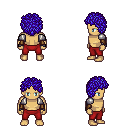
a pixel art fantasy rpg character, male body template, human, tanned skin, steel arm armor, red pants, blue curly afro hairstyle, cloth bracers, four views (front, back, left, right), 2x2 character sprite sheet, small pixel art, hard edges, no anti-aliasing